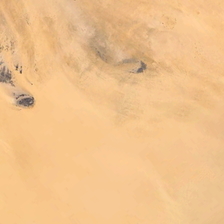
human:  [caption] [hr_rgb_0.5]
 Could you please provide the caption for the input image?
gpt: it is a large piece of yellow desert .

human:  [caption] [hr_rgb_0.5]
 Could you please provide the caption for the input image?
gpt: it is a large piece of yellow desert .

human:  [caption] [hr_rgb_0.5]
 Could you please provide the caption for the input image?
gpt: it is a large piece of yellow desert .

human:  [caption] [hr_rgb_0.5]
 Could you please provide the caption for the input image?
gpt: it is a large piece of yellow desert .

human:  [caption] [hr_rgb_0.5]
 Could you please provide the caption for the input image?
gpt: it is a large piece of yellow desert .